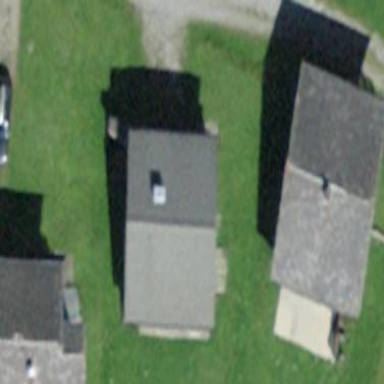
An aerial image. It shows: Detached building.